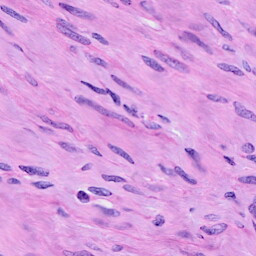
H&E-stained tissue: Cervix